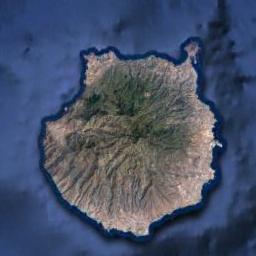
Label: island